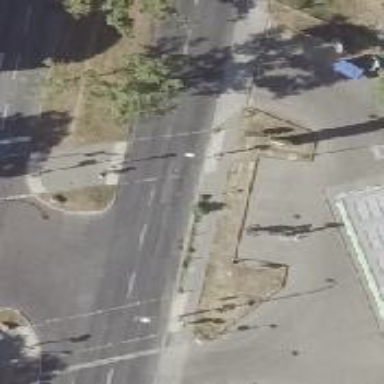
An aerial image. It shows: Footway crossing with island.